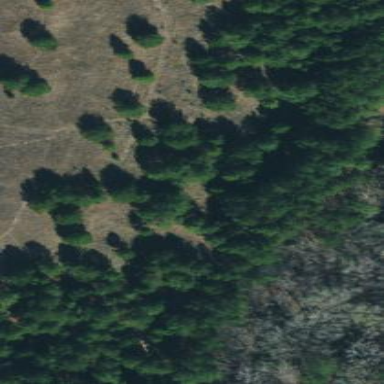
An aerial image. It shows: Evergreen woodland with needle-leaved trees.